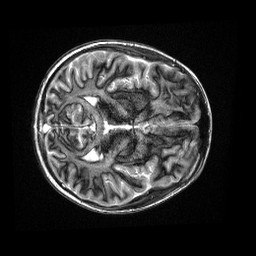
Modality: MP2RAGE
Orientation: axial
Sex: male
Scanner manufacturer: siemens
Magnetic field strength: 3 T
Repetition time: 5 s
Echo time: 0.00368 s